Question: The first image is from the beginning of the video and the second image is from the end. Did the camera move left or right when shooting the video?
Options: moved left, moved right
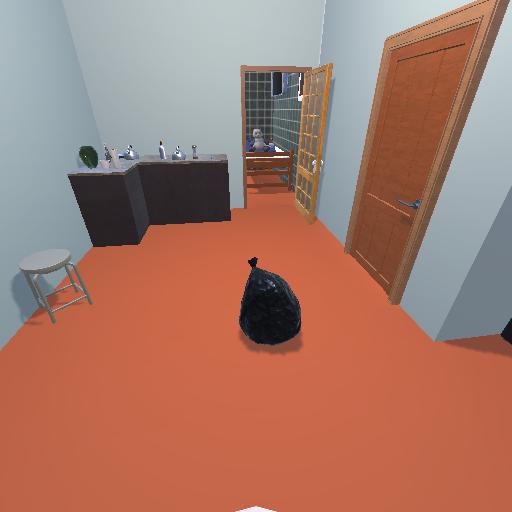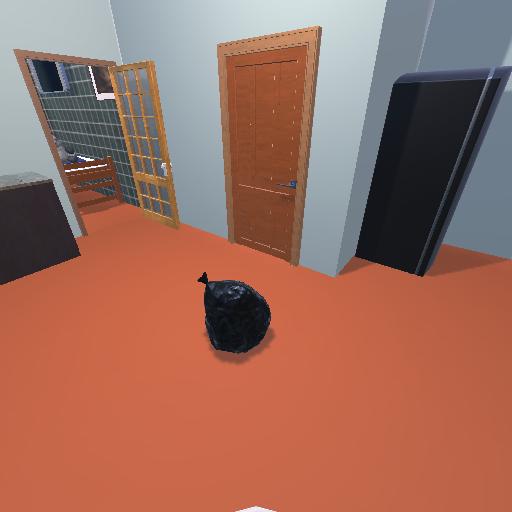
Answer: moved left